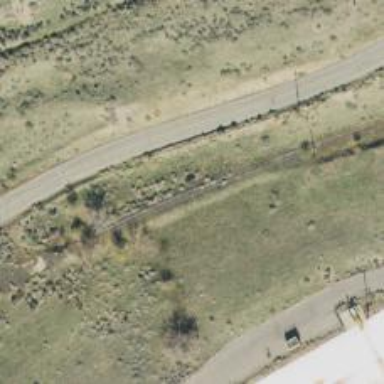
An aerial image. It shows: Abandoned railway.